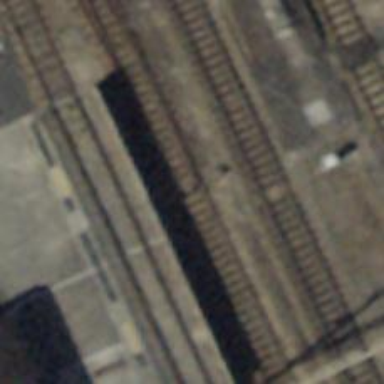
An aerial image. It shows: Railway switch.